Question: My application activity Image

First spinner is using string array resources. and second is from arrayList in XML file
'''
<Spinner
android:id="@+id/spnExam"
android:layout_width="match_parent"
android:layout_height="wrap_content"
android:entries="@array/Exams" />
<Spinner
android:id="@+id/spnPaper"
android:layout_width="match_parent"
android:layout_height="wrap_content" />
'''
Code for spinner two
'''
List<String> list = new ArrayList<String>();
c.moveToFirst();
do
{
list.add(c.getString(2));
} while (c.moveToNext());
c.close();
ArrayAdapter<String> adapter = new ArrayAdapter<String>(ListSpinners.this, android.R.layout.simple_spinner_dropdown_item, list);
adapter.setDropDownViewResource(android.R.layout.simple_spinner_dropdown_item);
spnPaper.setAdapter(adapter);
db.close();
'''
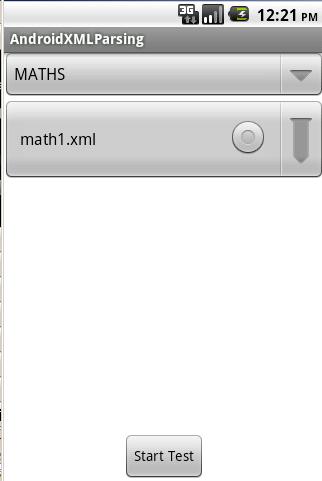
Answer: There is a problem to set View resource for Second spinner. If you need same spinner as first spinner that you have to change by this
'''
ArrayAdapter<String> adapter = new ArrayAdapter<String>(ListSpinners.this, android.R.layout.simple_spinner_item, list);
'''
for your second spinner in your java file..
Thanks!!